Field crop: tomato
Growth stage: 2
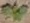
Species: solanum